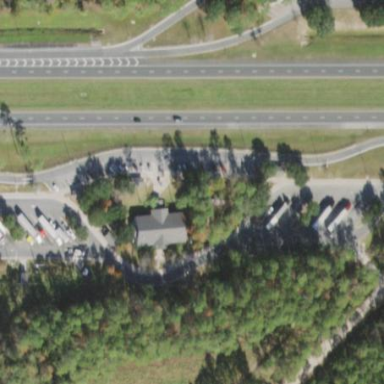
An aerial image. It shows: Rest area on the road.